Field crop: maize
Growth stage: 2
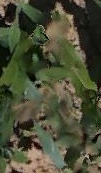
Species: maize